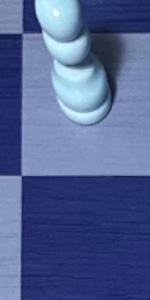
Label: Empty